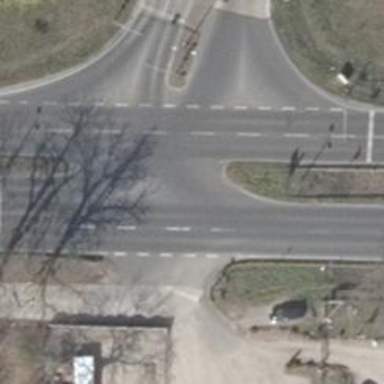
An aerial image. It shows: Tertiary road with asphalt surface.